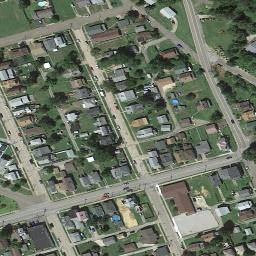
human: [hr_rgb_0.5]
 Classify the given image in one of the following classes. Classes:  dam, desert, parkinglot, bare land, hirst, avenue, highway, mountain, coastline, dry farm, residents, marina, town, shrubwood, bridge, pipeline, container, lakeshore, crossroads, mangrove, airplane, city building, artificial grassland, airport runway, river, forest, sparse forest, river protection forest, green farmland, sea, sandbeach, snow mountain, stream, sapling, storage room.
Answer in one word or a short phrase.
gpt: town